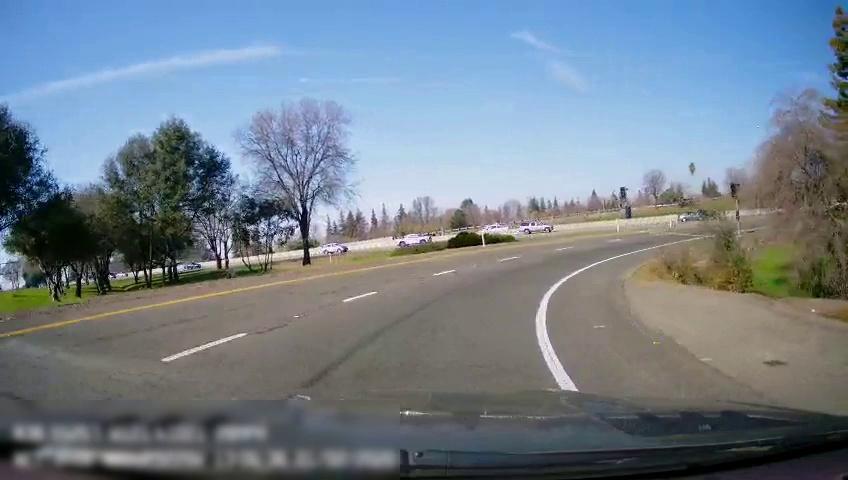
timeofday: Day
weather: Sunny
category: Drivable Space
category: Vehicles | Truck
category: Vehicles | Truck
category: Vehicles | SUV
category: Vehicles | SUV
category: Lanes | Current Lane
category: Lanes | Current Lane
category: Lanes | Current Lane
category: Lanes | Alternate Lane
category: Traffic | Lights
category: Traffic | Lights
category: Traffic | Lights